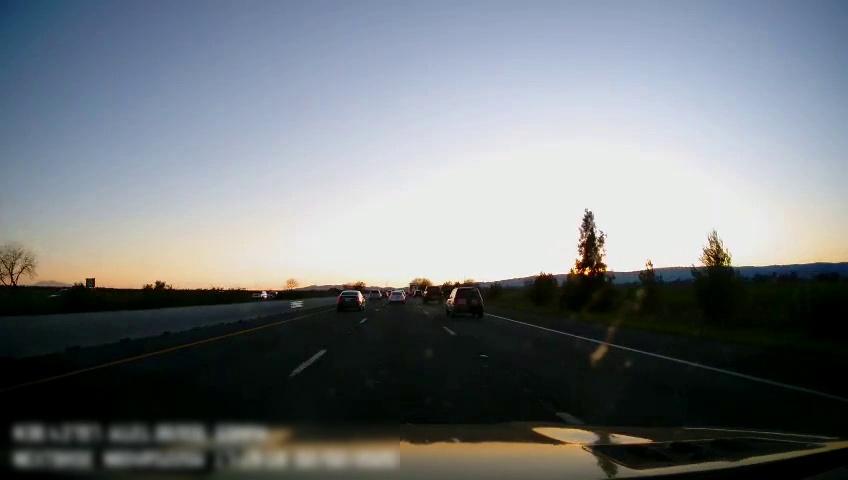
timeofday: Dusk/Dawn/Twilight
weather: Sunny
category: Drivable Space
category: Vehicles | Car
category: Vehicles | SUV
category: Vehicles | Car
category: Vehicles | Truck
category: Vehicles | SUV
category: Vehicles | Truck
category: Vehicles | SUV
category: Vehicles | SUV
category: Vehicles | Car
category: Vehicles | Car
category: Lanes | Current Lane
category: Lanes | Alternate Lane
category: Lanes | Alternate Lane
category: Lanes | Alternate Lane